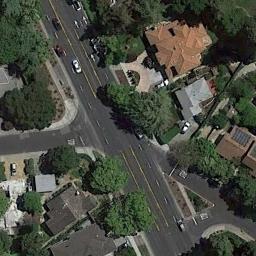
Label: intersection